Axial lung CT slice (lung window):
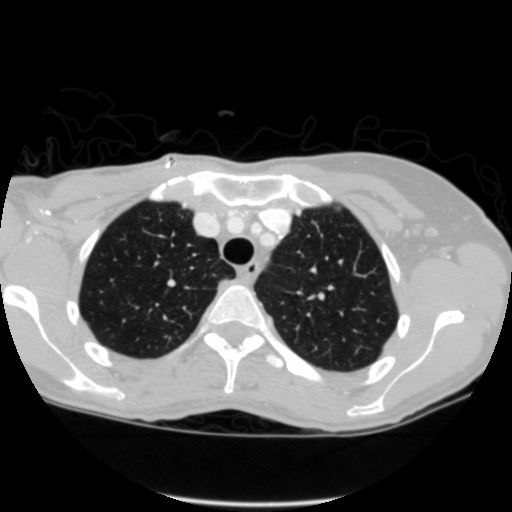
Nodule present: no